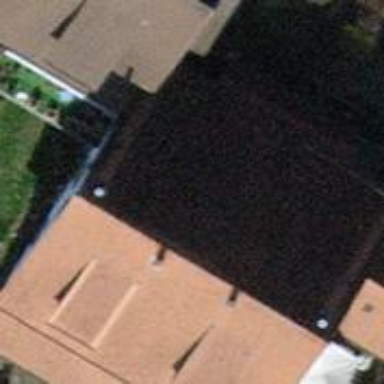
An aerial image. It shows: Semidetached house with gabled roof.